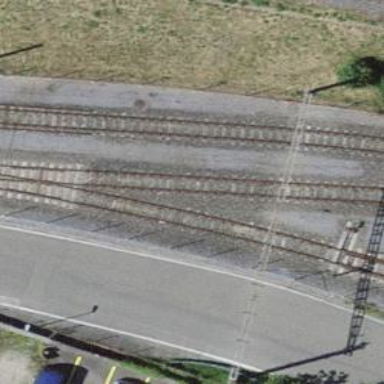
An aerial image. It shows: Narrow-gauge railway siding with 1 track. The track is electrified with contact line.